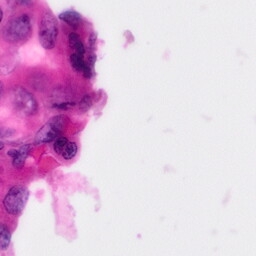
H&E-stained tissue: Pancreatic